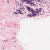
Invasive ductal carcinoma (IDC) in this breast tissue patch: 0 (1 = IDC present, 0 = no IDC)